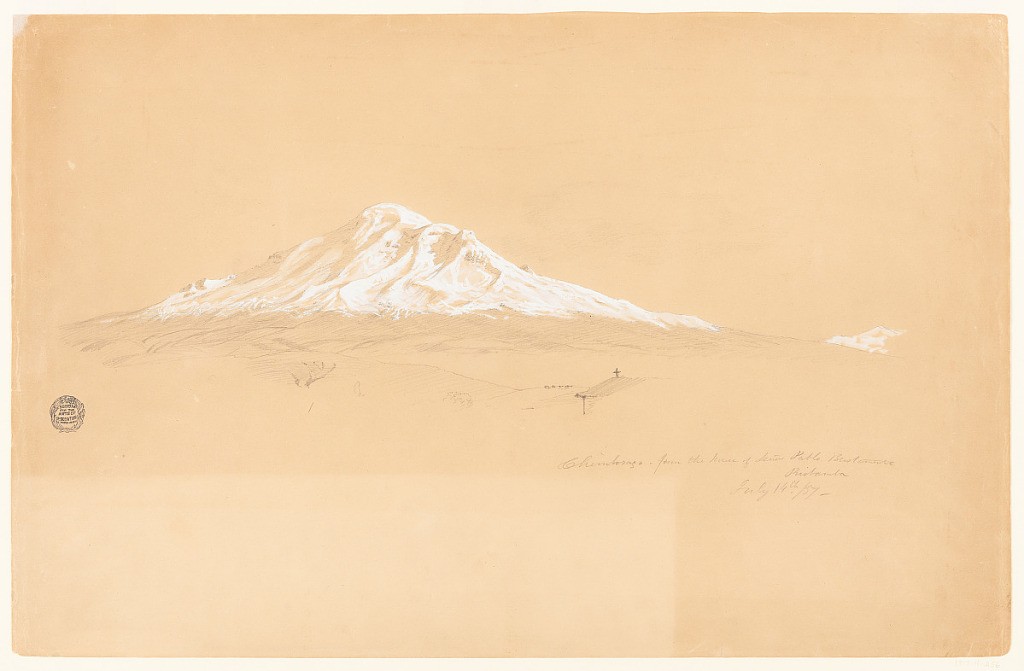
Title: Chimborazo, from the House of Senior Pablo Bustamante, Riobamba, Ecuador
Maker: Frederic Edwin Church, American, 1826–1900
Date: July 14, 1857
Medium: Graphite, brush and white gouache on tan wove paper
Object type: Drawing
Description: Landscape sketch showing a view of the snow-capped Chimborazo from the house of Pablo Bustamante in Riobamba, Ecuador. In the foreground, a portion of a church is visible at lower right and faces a range of rolling hills in the middle distance at center and left. Dominating the composition in the background at left, the immense snow-capped summit of Chimborazo looms over the scene with numerous ridges and snow fields clearly delineated. At far right, a portion of another distant mountain is visible.